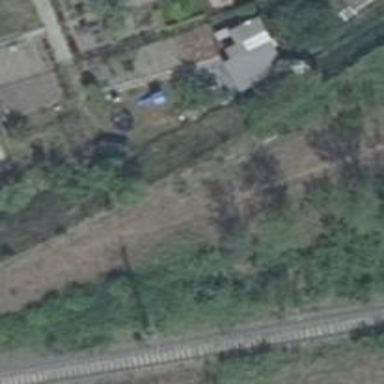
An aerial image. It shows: Abandoned railway yard is depicted.